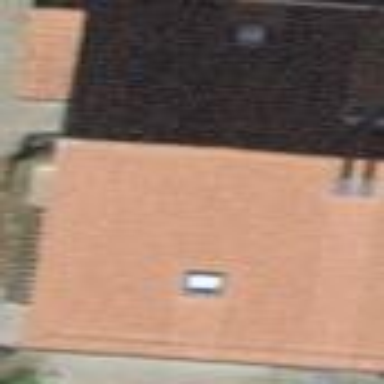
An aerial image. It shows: Semi-detached house with gabled roof.